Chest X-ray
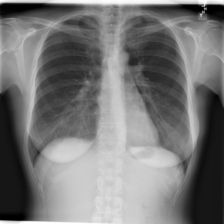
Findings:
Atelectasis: negative
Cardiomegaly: negative
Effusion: negative
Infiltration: negative
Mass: negative
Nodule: negative
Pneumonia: negative
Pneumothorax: negative
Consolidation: negative
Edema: negative
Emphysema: negative
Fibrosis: negative
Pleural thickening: negative
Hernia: negative